Interaction volume radius: 10 \u00c5
Interaction volume height: 30 \u00c5
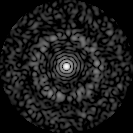
Disorder parameter: 0.8318